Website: walmart
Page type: billing-address
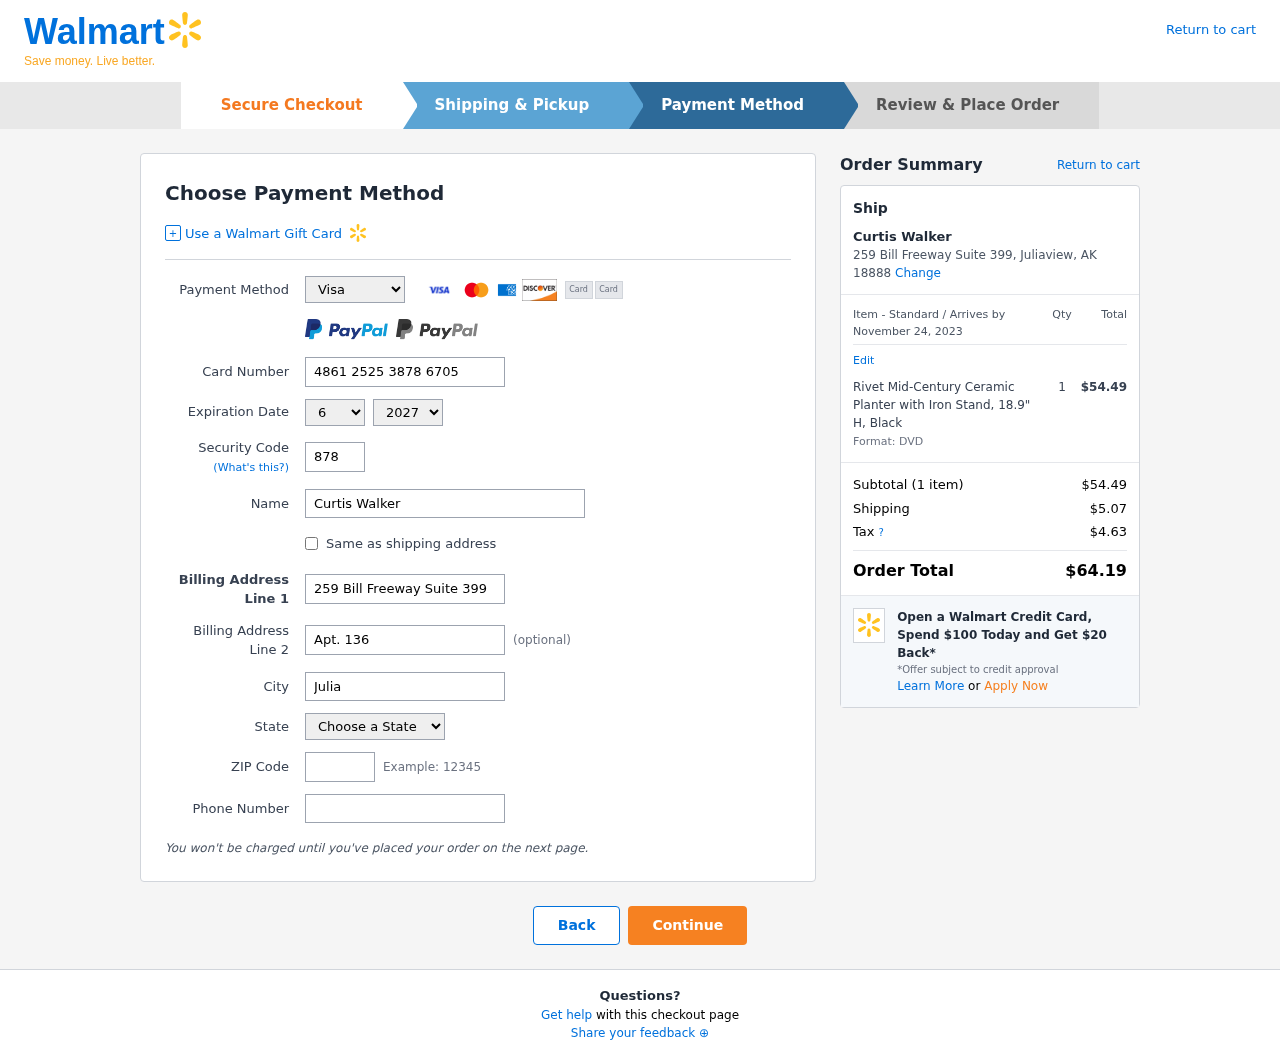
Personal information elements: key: PII_CARD_CVV
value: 878
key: PII_CARD_EXPIRY_MONTH
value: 06
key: PII_CARD_EXPIRY_YEAR
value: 27
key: PII_CARD_NUMBER
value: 4861 2525 3878 6705
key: PII_CARD_TYPE
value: Visa
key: PII_CITY
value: Juliaview
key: PII_CITY_STATE_ZIP
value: Juliaview, AK 18888
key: PII_FULLNAME
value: Curtis Walker
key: PII_PHONE
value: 7865529897
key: PII_POSTCODE
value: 18888
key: PII_STATE
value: Alaska
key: PII_STREET
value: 259 Bill Freeway Suite 399
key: PII_STREET2
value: Apt. 136
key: PII_FULLNAME2
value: Curtis Walker
Product elements: key: PRODUCT1_NAME
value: Rivet Mid-Century Ceramic Planter with Iron Stand, 18.9" H, Black
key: PRODUCT1_PRICE
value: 54.49
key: PRODUCT1_QUANTITY
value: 1
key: PRODUCT1_DESC
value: Format: DVD
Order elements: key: ORDER_DELIVERY_DATE
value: November 24, 2023
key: ORDER_NUM_ITEMS
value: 1
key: ORDER_SUBTOTAL
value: $54.49
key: ORDER_SHIPPING_COST
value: $5.07
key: ORDER_TAX
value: $4.63
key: ORDER_TOTAL
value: $64.19